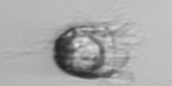
Label: Balanion